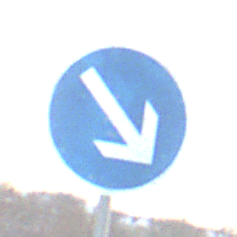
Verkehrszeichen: VorgeschriebeneVorbeifahrtRechts
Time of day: SunriseSunset
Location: Outdoor (Nature)
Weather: PartlyCloudy
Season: NotSpecified
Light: Natural